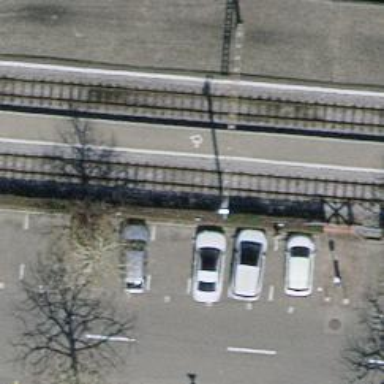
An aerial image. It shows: Public transport stop position along the railway.